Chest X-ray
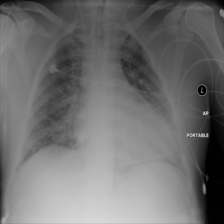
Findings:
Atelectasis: negative
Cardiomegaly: negative
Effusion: negative
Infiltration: negative
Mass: negative
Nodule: negative
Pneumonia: negative
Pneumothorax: negative
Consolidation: negative
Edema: negative
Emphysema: negative
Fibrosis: negative
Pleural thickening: negative
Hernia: negative